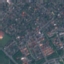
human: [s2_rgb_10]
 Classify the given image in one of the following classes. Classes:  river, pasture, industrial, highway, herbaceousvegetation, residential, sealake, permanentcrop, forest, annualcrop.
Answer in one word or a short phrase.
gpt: Residential